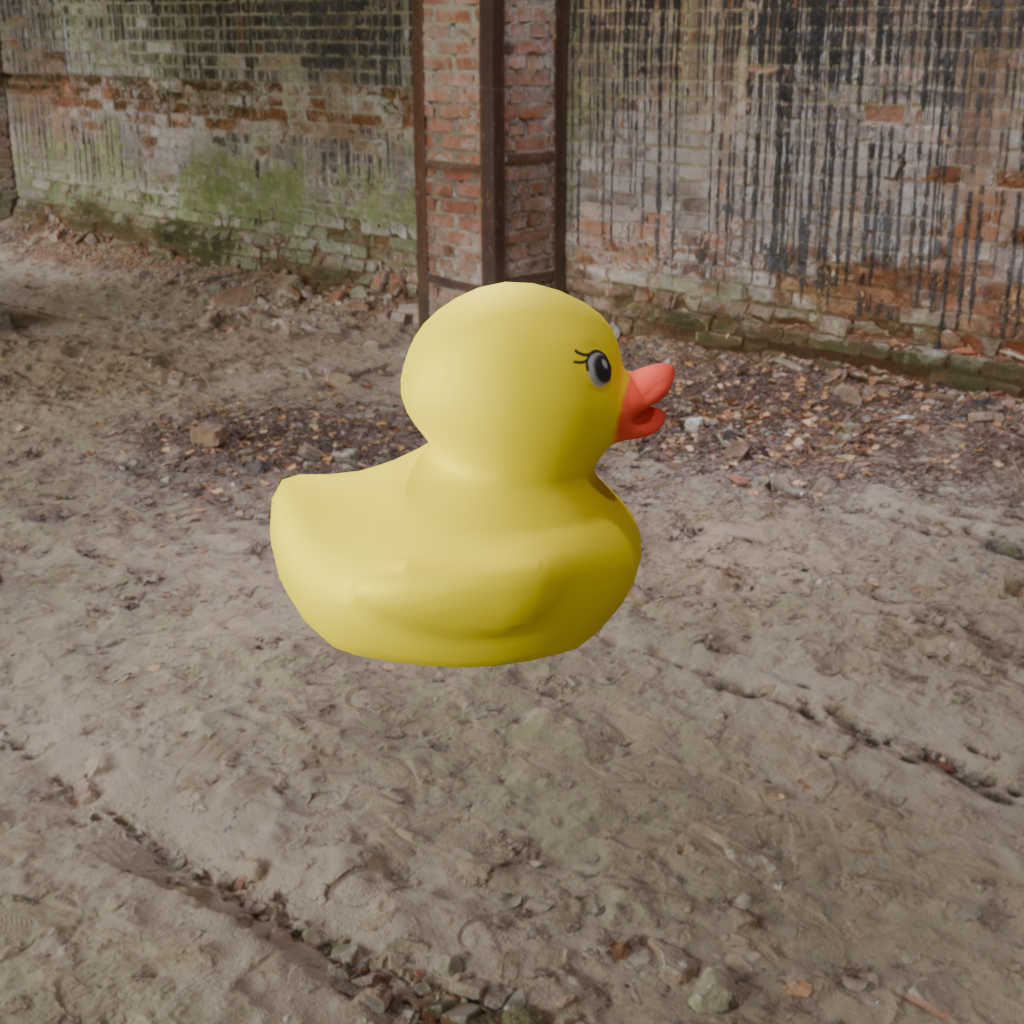
an image of a yellow rubber duck seen from <right> in an interior of an abandoned industrial building.